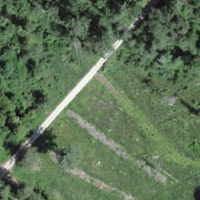
EUNIS habitat code: 43
Species observed at this site:
Lysimachia vulgaris